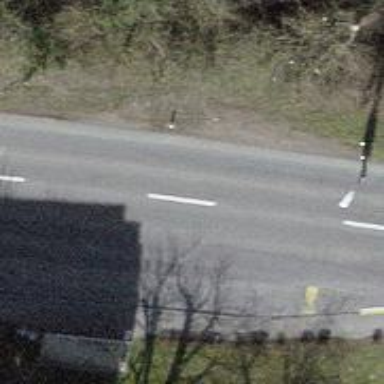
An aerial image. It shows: Bus stop with stop position for public transport.